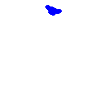
Particle: electron